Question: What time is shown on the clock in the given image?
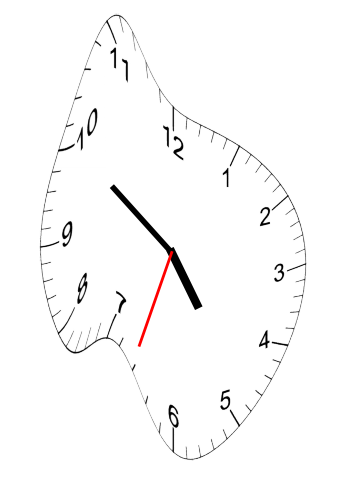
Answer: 04:50:33